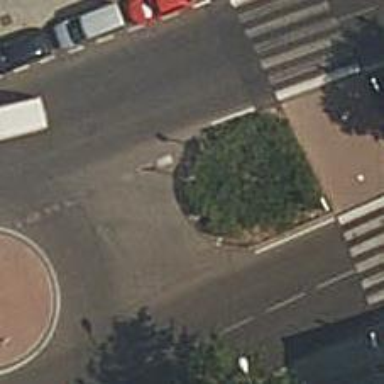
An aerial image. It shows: Kerb barrier.